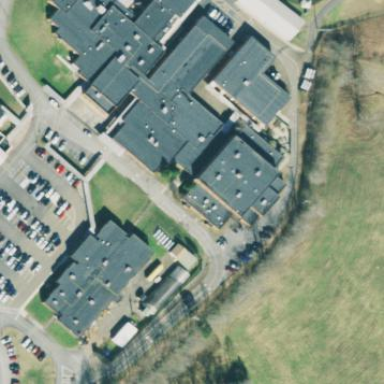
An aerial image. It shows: School building.